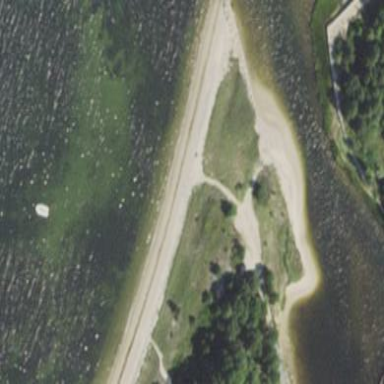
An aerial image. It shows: Sandy beach with natural surroundings.